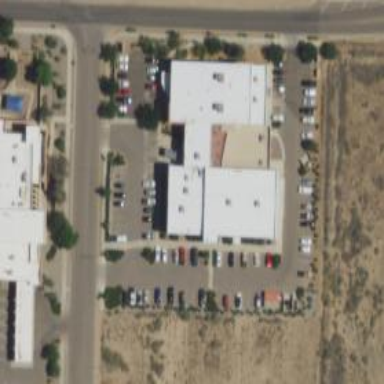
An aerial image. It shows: Office building.